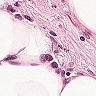
Metastatic tissue present: no